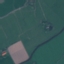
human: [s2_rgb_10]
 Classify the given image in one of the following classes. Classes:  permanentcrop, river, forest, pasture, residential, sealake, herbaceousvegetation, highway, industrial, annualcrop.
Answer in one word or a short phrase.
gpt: Pasture